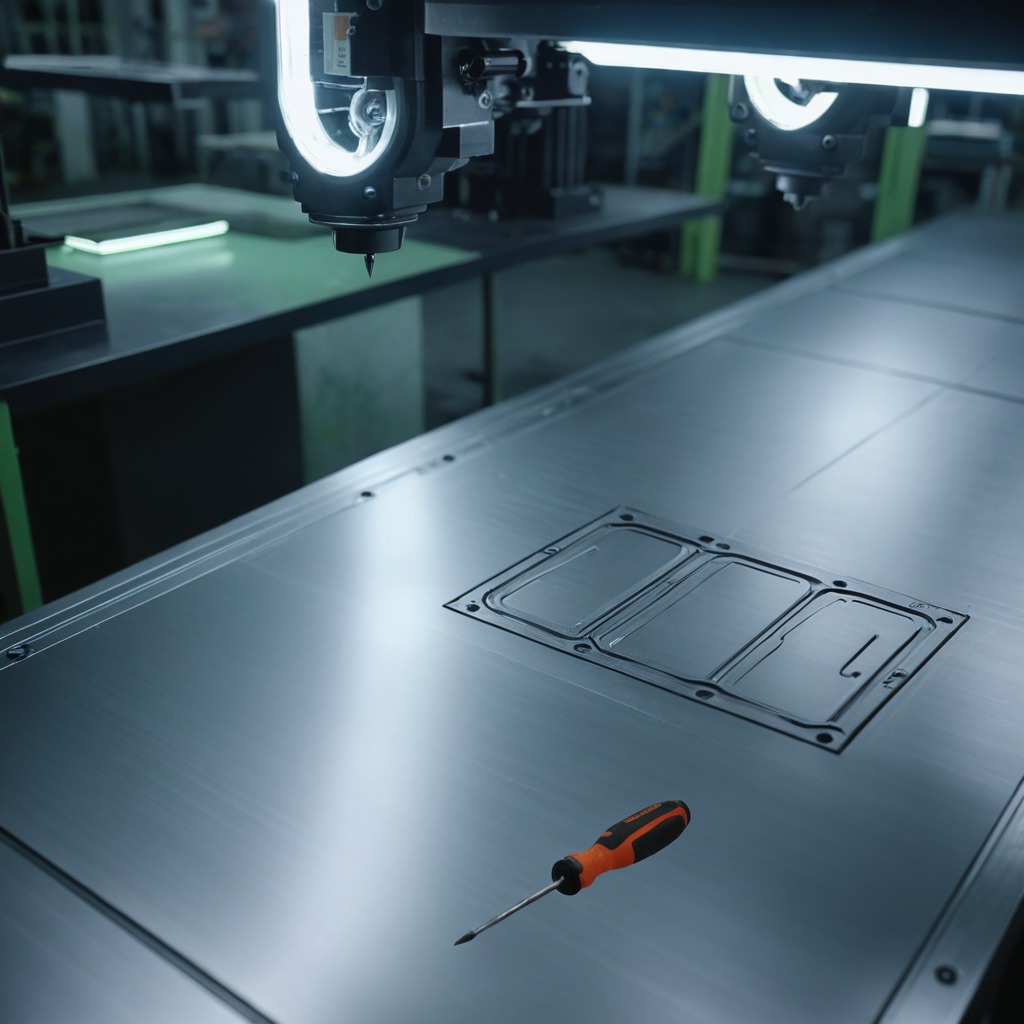
A screwdriver is lying on a metal table in a machine shop under fluorescent lights.